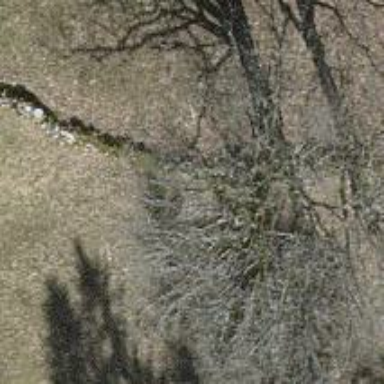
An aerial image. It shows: Wall made of dry stone.